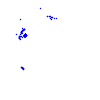
Particle: proton